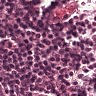
Metastatic tissue present: no